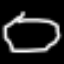
Label: octagon